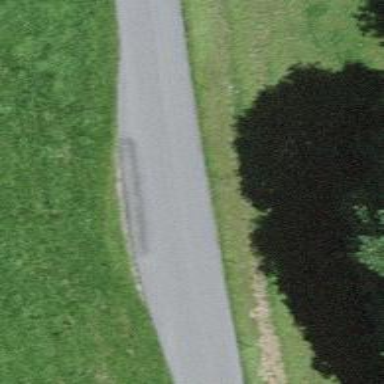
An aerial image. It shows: Passing place on the road.